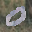
Label: 0